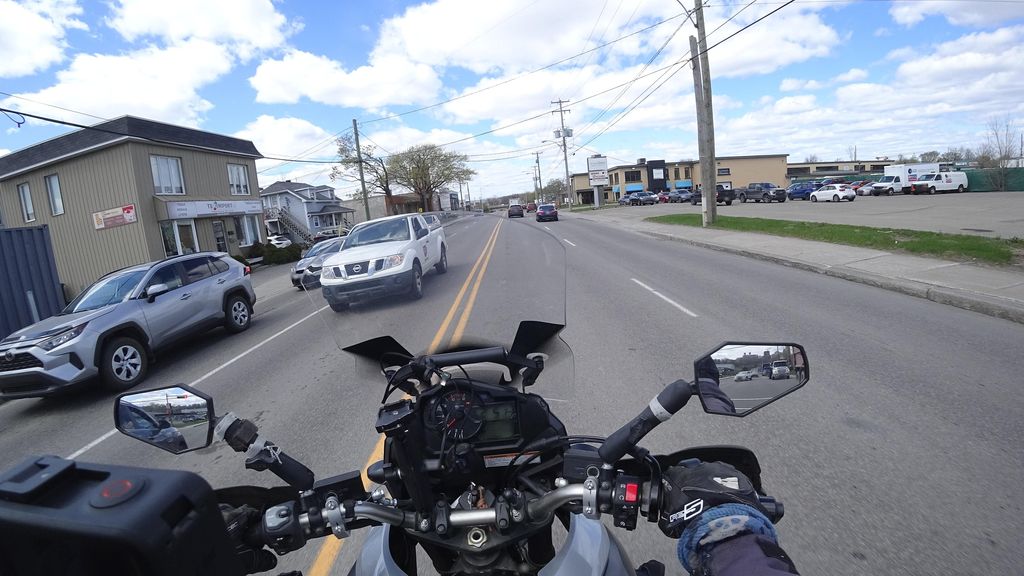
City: quebec_city